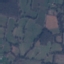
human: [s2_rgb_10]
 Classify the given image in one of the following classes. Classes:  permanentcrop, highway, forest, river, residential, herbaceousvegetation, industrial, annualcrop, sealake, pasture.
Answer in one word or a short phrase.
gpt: Pasture